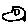
Label: car